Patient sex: F
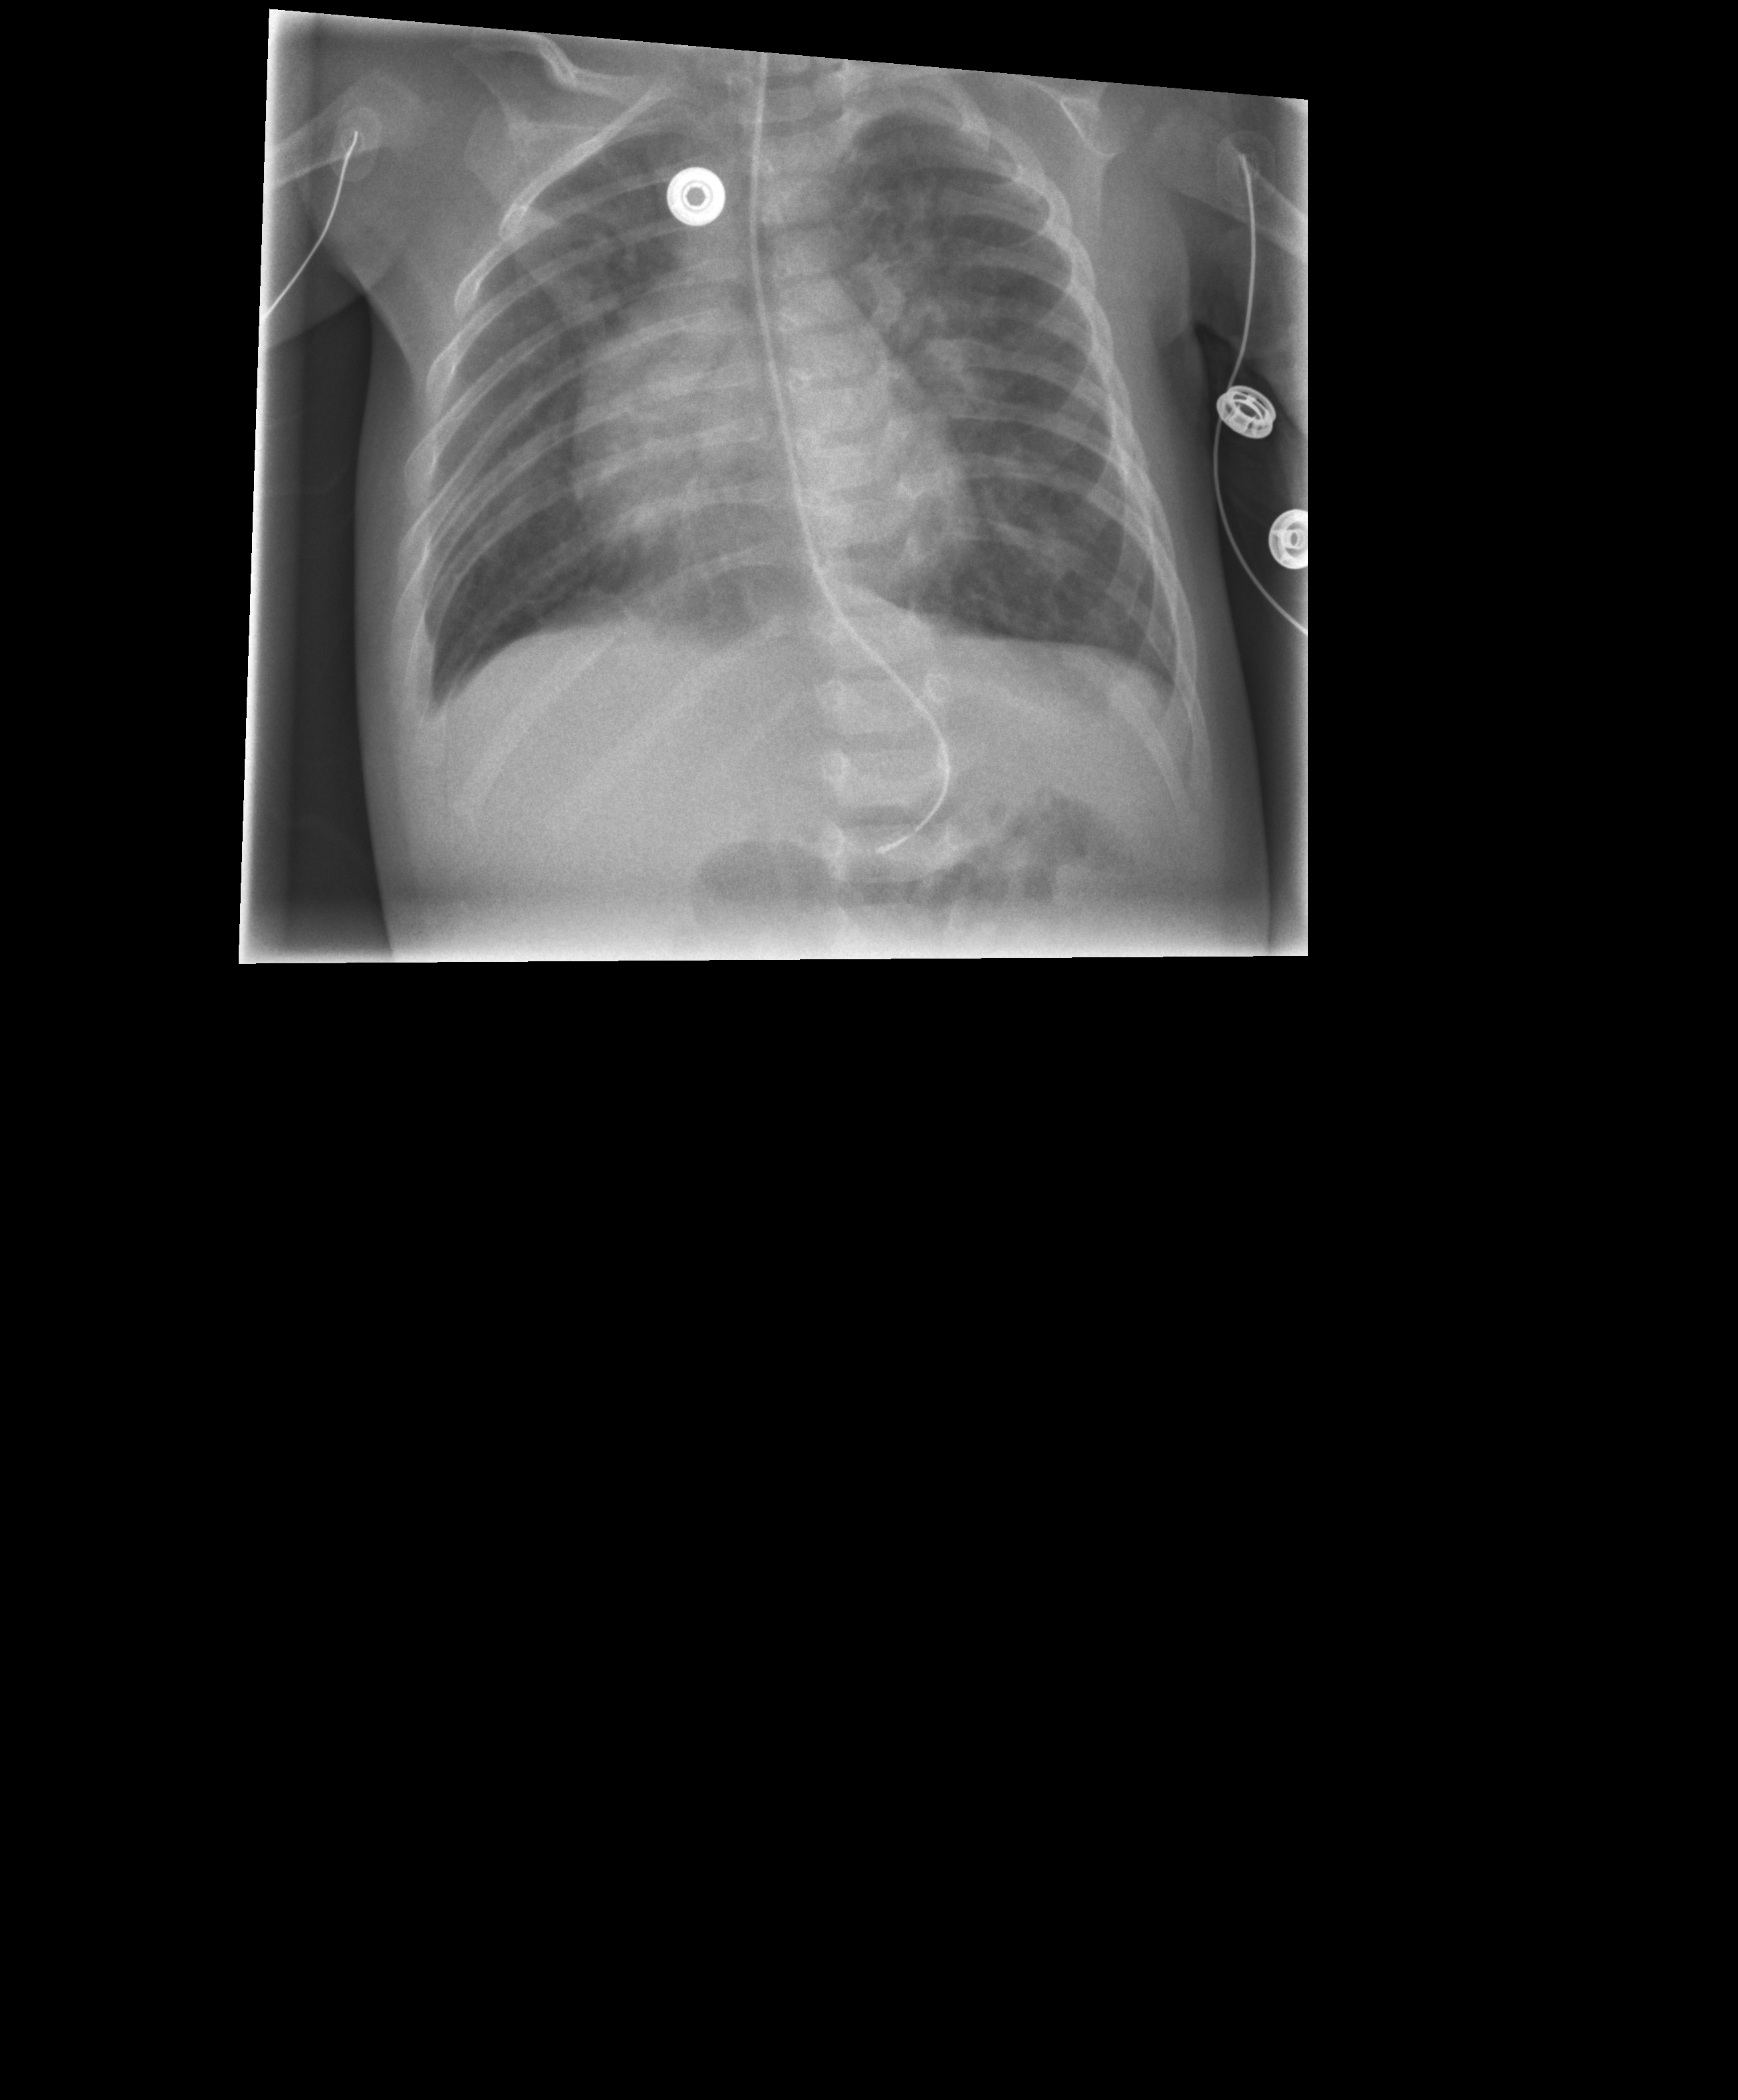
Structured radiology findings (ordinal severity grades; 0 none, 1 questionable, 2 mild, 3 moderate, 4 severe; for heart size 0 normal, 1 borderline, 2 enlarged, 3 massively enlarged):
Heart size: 2
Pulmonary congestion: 3
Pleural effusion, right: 1
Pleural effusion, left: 1
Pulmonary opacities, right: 2
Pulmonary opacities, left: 2
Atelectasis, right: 2
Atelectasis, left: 0